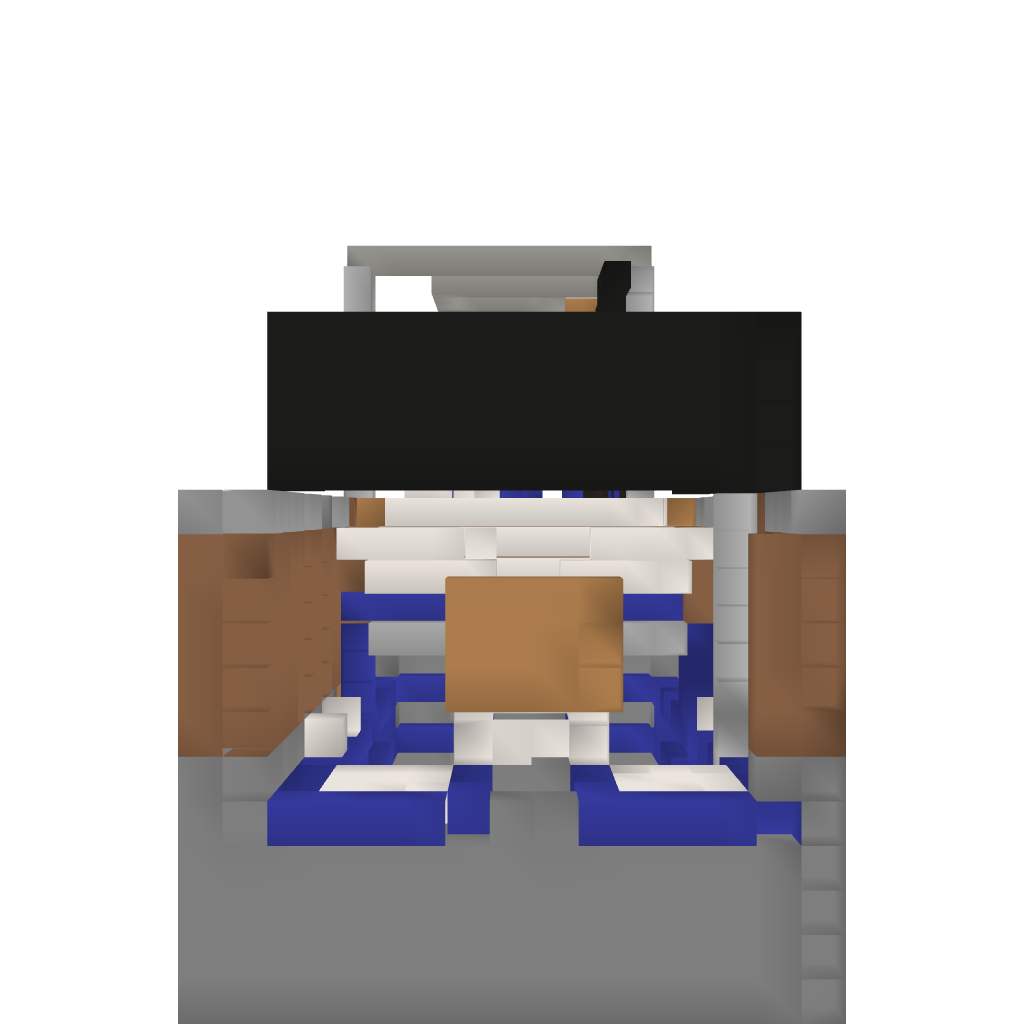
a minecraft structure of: medium modern house